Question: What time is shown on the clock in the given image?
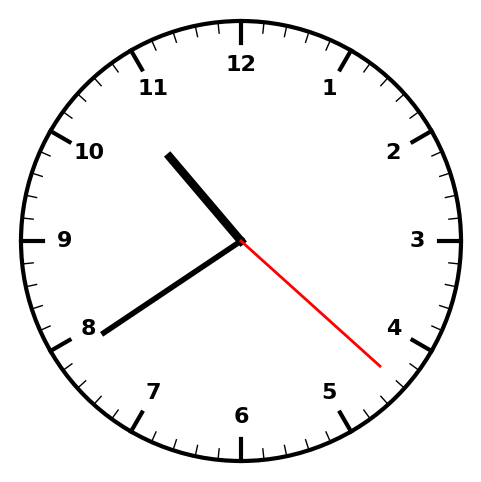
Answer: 10:39:22